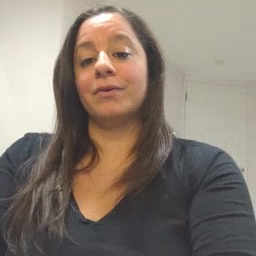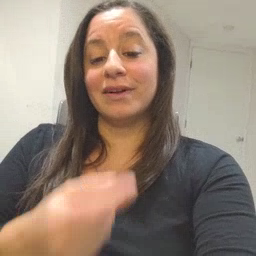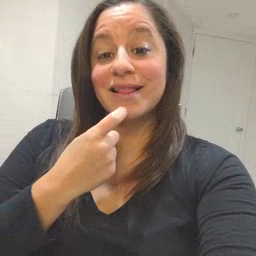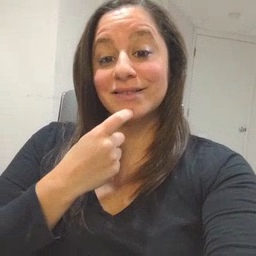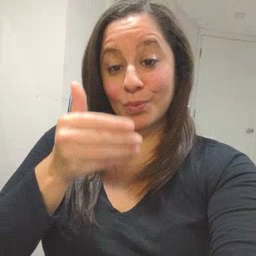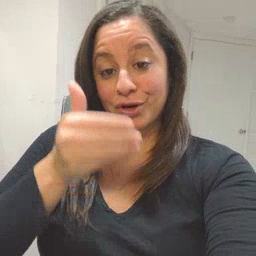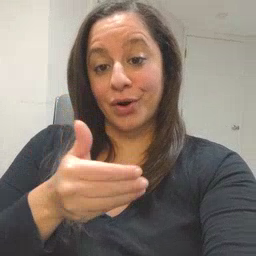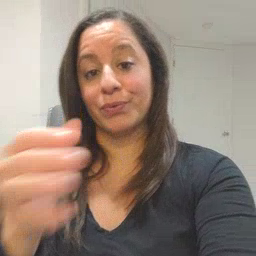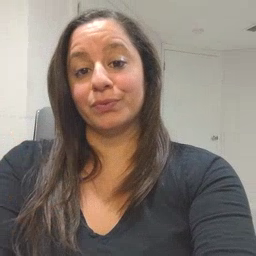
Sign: glasswindow